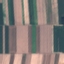
Land use / land cover: AnnualCrop